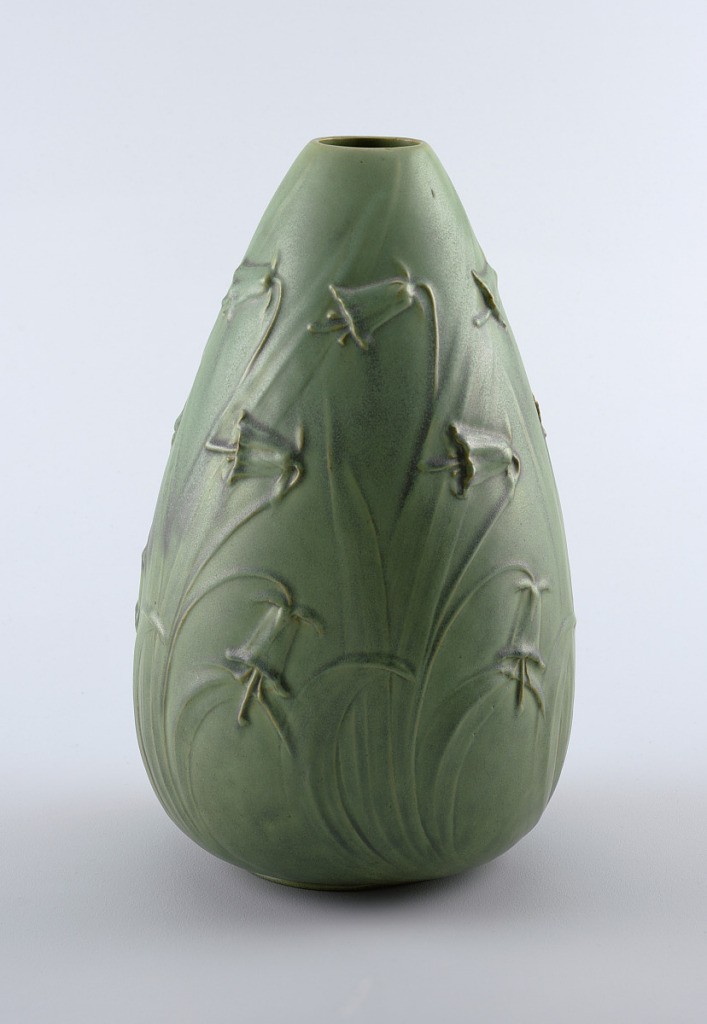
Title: Vase
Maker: The Gates Potteries, 1890 – 1930
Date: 1902–20
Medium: Glazed earthenware
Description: Moss green vase with relief daffodils. Buff colored clay body, cast. Large ovoid body on low flat foot; no neck. Body modeled in relief with three tiers of large pendulous bell flowers and leaves (daffodils?). Allover light and dark green matte glaze, with the clay body revealed at the high points in the relief. Bottom and interior glazed.